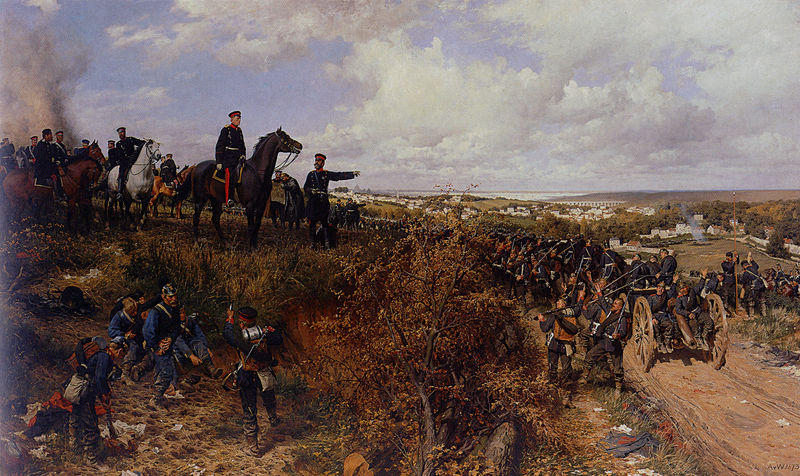
Titel: Moltke mit seinem Stabe vor Paris
Künstler: Anton Alexander von Werner
Standort: Kiel
Institution: Kunsthalle zu Kiel der Christian-Albrechts-Universität
Schlagwörter: angriff, baum, blau, blätter, gemälde, himmel, kampf, meer, wasser, wolken, baumstämme, bäume, gelb, grün, landschaft, menschen, ocker, sand, see, sitzen, stadt, braun, frankreich, grau, holz, männer, schwarz, strasse, szene, weiss, gebäude, haus, rot, weg, wolke, beige, mütze, geschichte, stehen, steine, baumstamm, feld, felder, ferne, horizont, horizontlinie, häuser, hügel, natur, brücke, busch, büsche, flachland, gewässer, pfad, qualm, rauch, sonne, sträucher, land, pflanzen, wald, anhöhe, karren, pferd, pferde, reiter, räder, bewölkt, rappe, reiten, aussicht, sommer, italien, acker, trocken, dorf, herbst, rast, amerika, kutsche, speichen, rad, wagen, krieg, schlacht, soldaten, zeigen, kanone, blut, bewaffnet, militär, revolution, uniform, uniformen, waffen, soldat, waffe, getümmel, bismarck, napoleon, offizier, armee, feldzug, heer, kämpfen, schimmel, gestus, sicht, gewehr, kavalerie, kavallerie, ross, krieger, general, siedlung, graben, fingerzeig, feldherr, kanonen, aquädukt, heerführer, streitwagen, gewehre, rösser, blaz, generäle, preußen, bismark, schießen, offiziere, schlachtfeld, hügelkette, gefecht, lager, fuhrwerk, erdhügel, schuss, matsch, wall, truppe, bajonett, tross, infantrie, blutflecken, furche, hauptmann, tiefebene, satdt, belagerung, befreiung, weolke, schlachtgetümmel, lafette, feldherrenhügel, anone, great planes, knone, schlachtlinie, kriegsbild, 19 jahrhundert, tiee, #rot, kaone, schacht